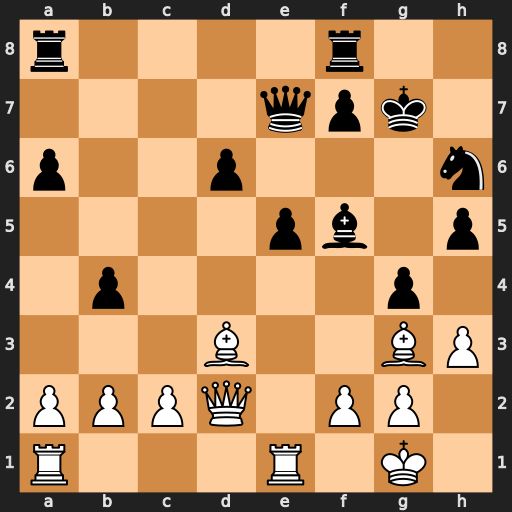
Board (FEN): r4r2/4qpk1/p2p3n/4pb1p/1p4p1/3B2BP/PPPQ1PP1/R3R1K1
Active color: w
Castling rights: -
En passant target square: -
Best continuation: Bf4 Qe6 Bxh6+ Qxh6 Qxh6+ Kxh6 Bxf5